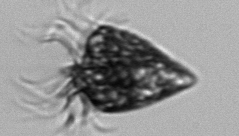
Label: Ciliophora